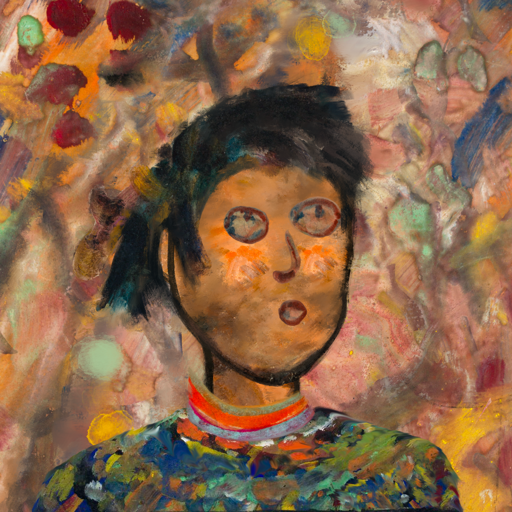
Background: Mother_And_Son_Mother, Head And Neck Side: Gypsy_Queen, Face Side: Orphan, Bust: An_Impression, Hair Side: Pipe, Head Accessory: Blank, Second Necklace: Blank, Necklace: Sisters, Baby: Blank